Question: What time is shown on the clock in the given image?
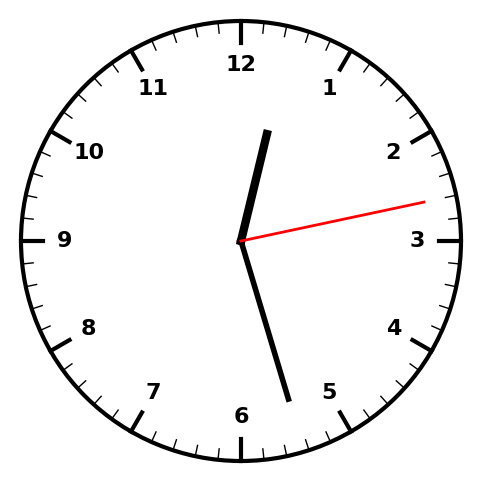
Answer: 12:27:13